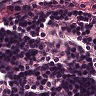
Metastatic tissue present: no